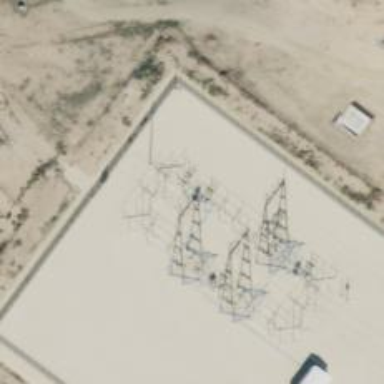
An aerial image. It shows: Switch used for power control.